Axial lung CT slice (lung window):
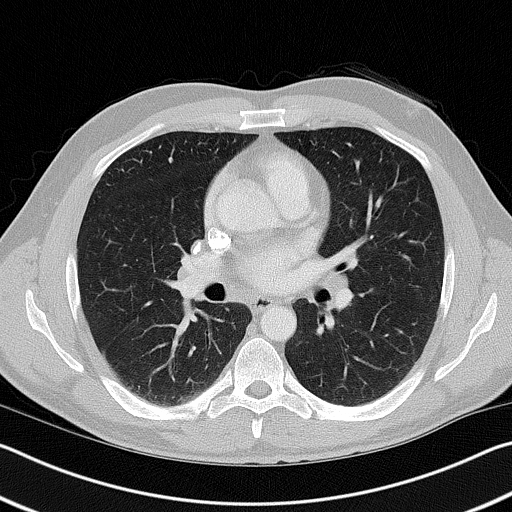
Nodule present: no